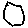
Label: hexagon